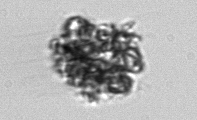
Label: Corymbellus